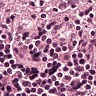
Metastatic tissue present: no